Interaction volume radius: 10 \u00c5
Interaction volume height: 45 \u00c5
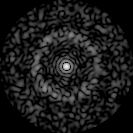
Disorder parameter: 0.8466